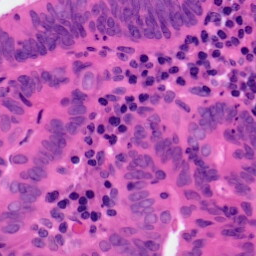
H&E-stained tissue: Colon